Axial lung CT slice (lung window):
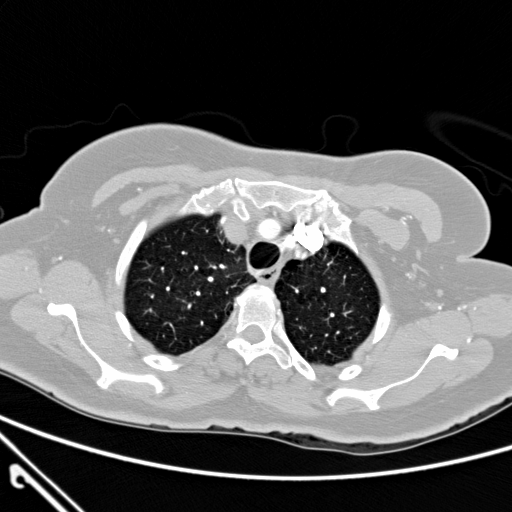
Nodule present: no